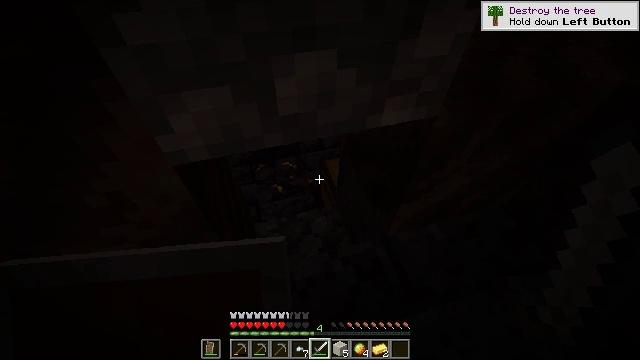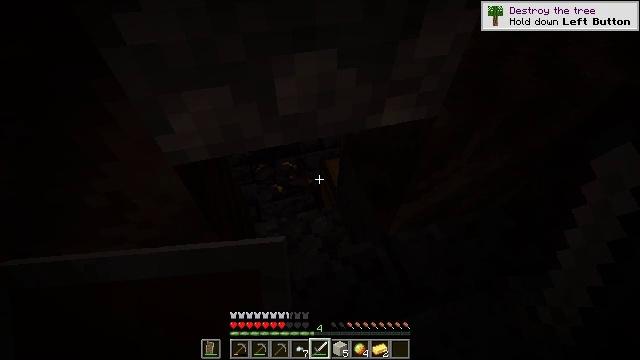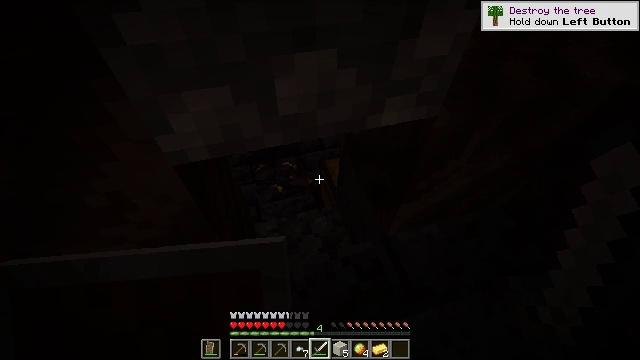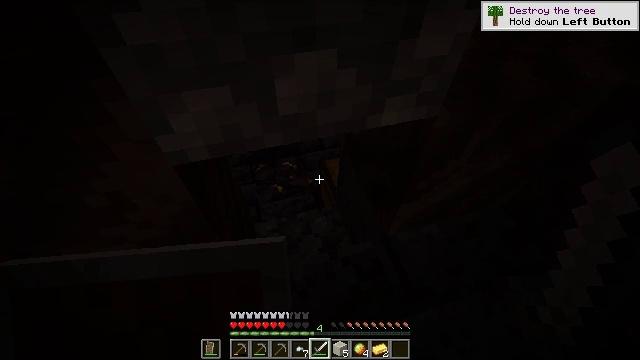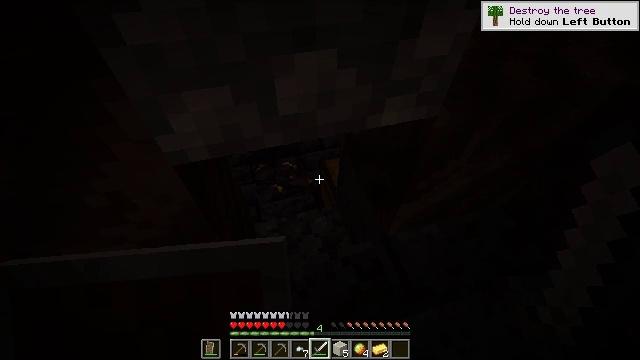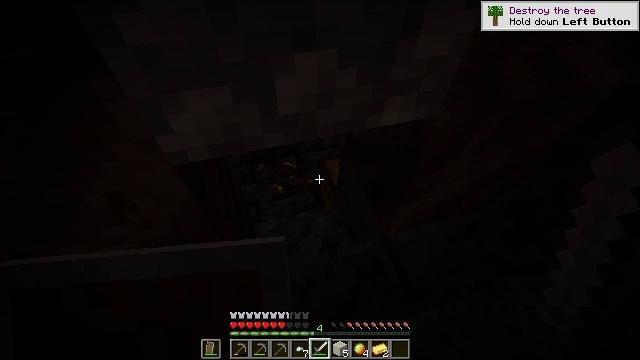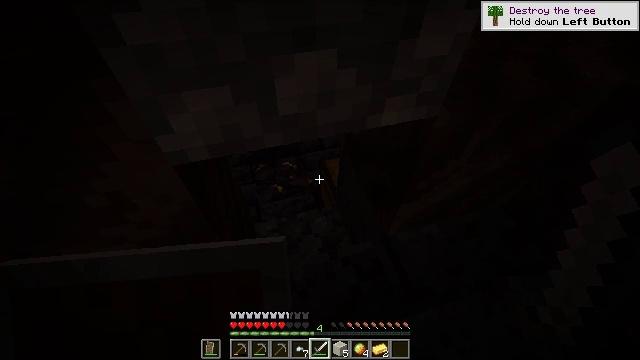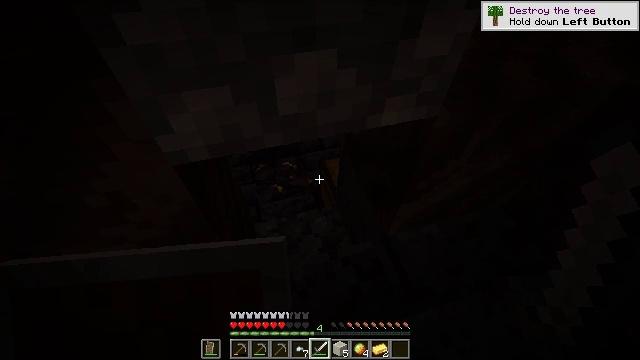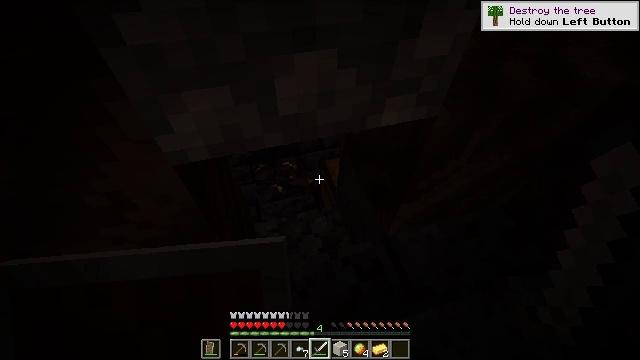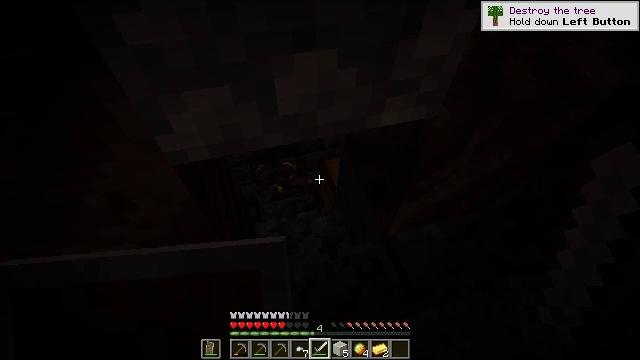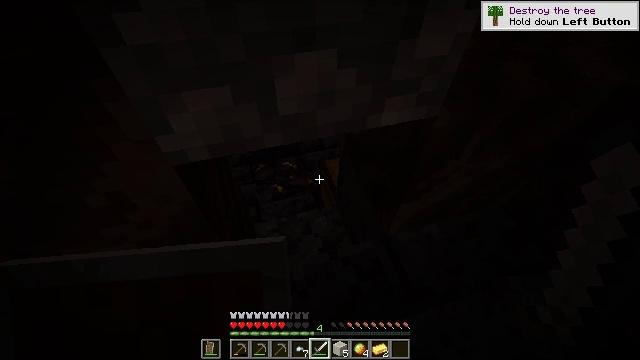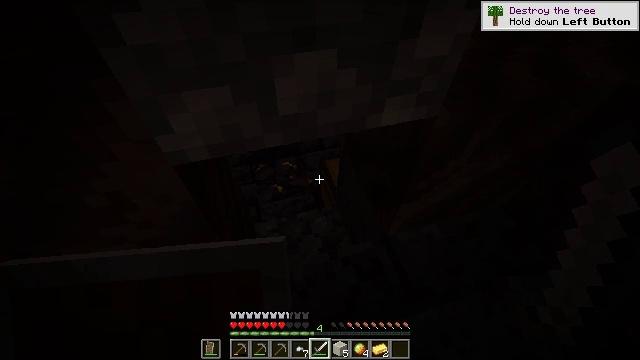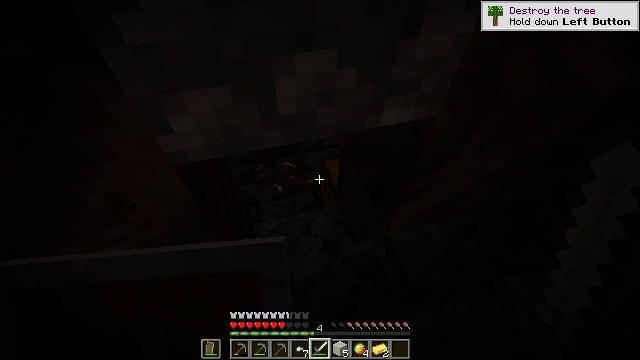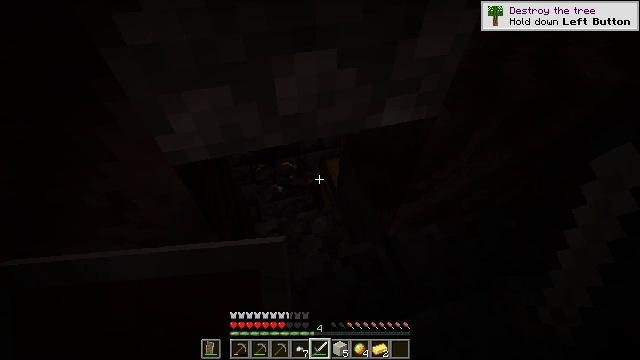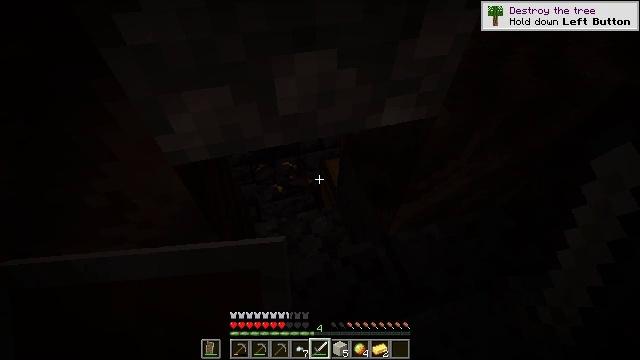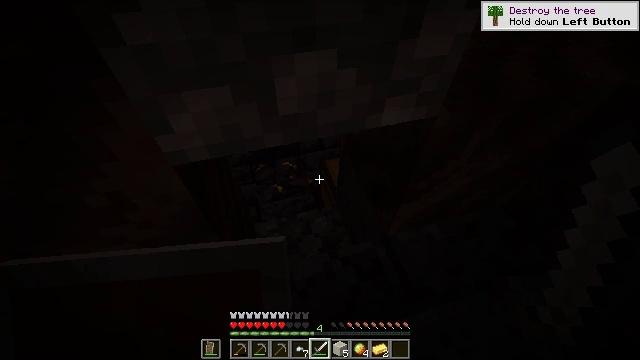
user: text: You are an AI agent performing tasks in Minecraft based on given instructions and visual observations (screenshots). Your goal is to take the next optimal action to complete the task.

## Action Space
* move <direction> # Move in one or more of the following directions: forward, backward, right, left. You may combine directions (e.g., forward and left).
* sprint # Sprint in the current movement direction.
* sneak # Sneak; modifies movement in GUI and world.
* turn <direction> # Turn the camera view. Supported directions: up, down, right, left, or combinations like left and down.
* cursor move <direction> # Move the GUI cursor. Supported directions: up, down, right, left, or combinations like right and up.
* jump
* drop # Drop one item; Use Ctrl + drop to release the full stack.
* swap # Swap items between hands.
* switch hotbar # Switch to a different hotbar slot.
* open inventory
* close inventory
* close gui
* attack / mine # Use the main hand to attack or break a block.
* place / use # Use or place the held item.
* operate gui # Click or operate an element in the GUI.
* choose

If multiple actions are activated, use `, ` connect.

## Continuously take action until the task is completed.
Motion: motion action
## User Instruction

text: Harvest some polished blackstone bricks.
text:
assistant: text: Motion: no_op
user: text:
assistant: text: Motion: no_op
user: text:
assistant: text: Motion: no_op
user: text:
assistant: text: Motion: no_op
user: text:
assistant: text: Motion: no_op
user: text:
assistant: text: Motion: no_op
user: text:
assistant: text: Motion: no_op
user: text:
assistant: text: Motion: no_op
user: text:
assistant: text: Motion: no_op
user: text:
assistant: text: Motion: no_op
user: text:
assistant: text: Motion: no_op
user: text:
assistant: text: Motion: no_op
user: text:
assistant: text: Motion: no_op
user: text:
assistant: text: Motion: no_op
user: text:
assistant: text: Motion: no_op
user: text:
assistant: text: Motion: no_op
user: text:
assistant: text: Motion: no_op
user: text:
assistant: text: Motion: no_op
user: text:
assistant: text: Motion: no_op
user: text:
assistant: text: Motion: no_op
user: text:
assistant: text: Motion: no_op
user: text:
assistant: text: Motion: no_op
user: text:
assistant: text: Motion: no_op
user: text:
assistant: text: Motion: no_op
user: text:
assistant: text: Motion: no_op
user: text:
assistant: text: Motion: no_op
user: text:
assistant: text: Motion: no_op
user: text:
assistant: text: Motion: no_op
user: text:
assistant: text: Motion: no_op
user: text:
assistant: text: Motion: no_op